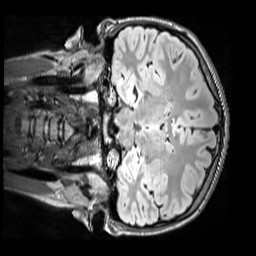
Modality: FLAIR
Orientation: coronal
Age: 13
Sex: female
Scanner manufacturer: siemens
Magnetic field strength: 3 T
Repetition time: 5 s
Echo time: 0.388 s